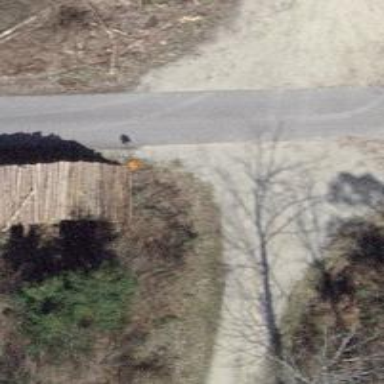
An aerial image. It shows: Aerial marker.